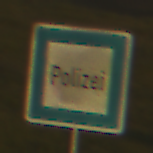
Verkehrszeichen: Polizei
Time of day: SunriseSunset
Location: Outdoor (Nature)
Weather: Clear
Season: NotSpecified
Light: Natural